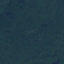
Land use / land cover class: Forest